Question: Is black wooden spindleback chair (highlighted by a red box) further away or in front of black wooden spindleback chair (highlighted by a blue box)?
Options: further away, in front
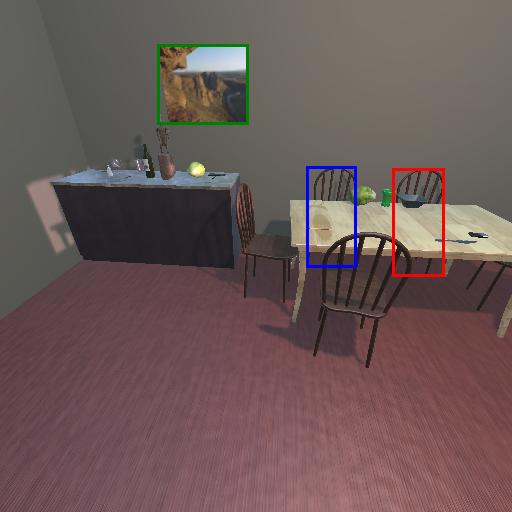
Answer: further away